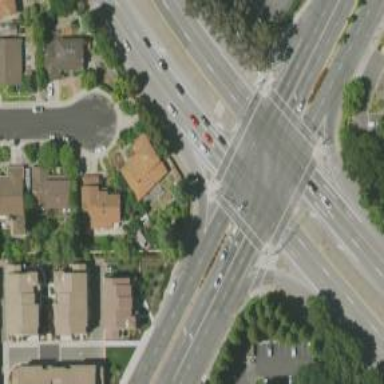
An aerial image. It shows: Marked road crossing.